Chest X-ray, PA view. Patient: 39 years old, sex M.
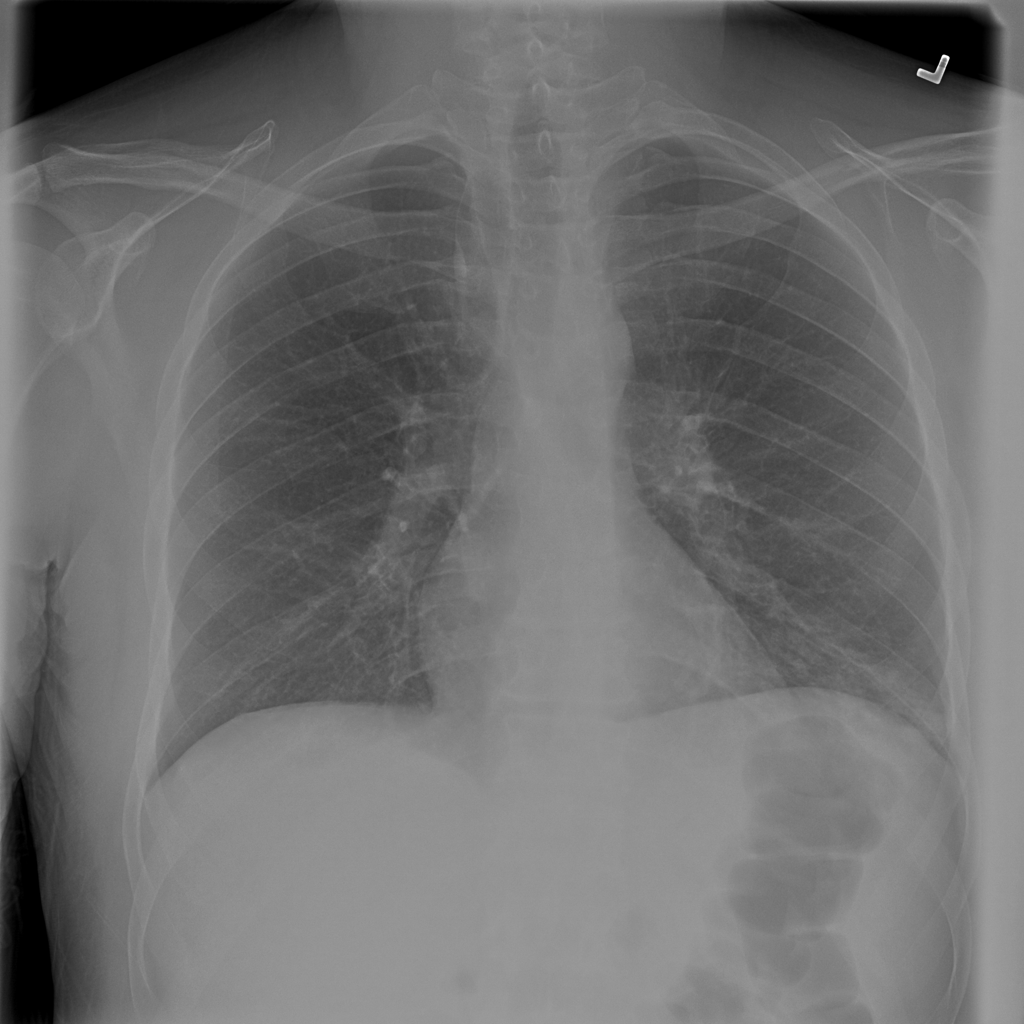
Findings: Infiltration, Pneumonia